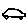
Label: car